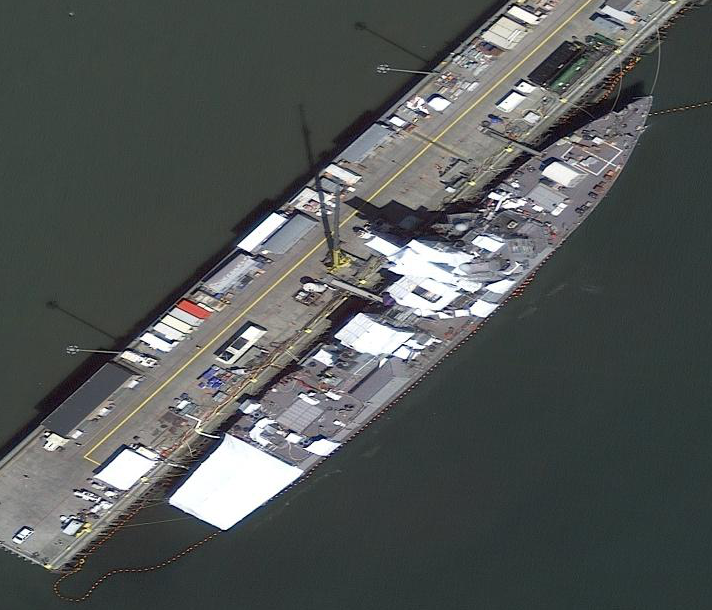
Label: Arleigh_Burke-class_destroyer